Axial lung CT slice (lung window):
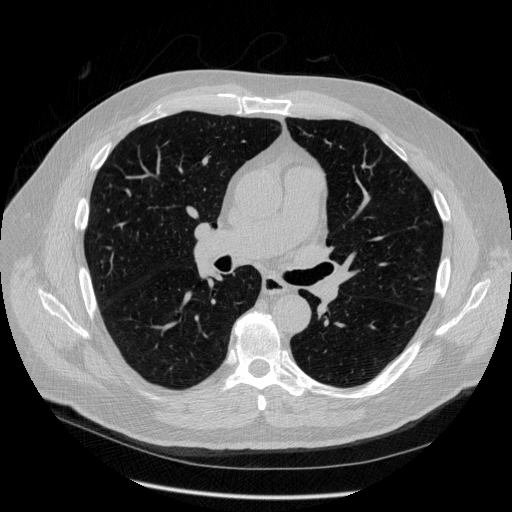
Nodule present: no